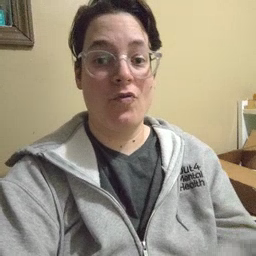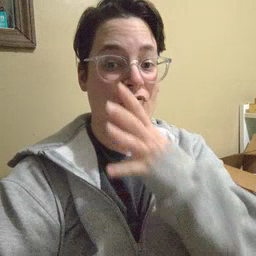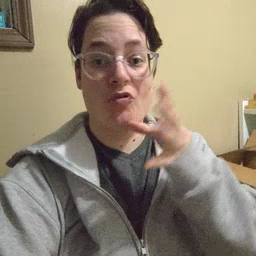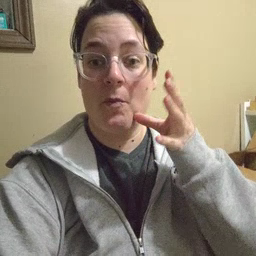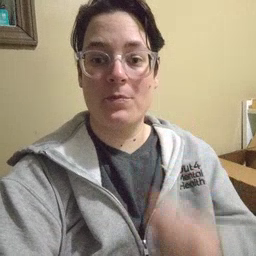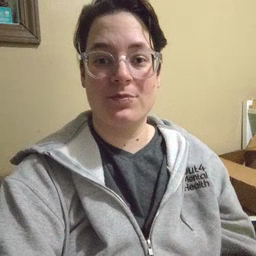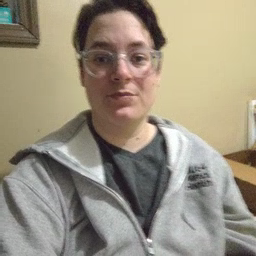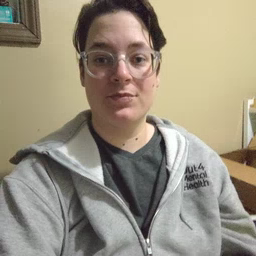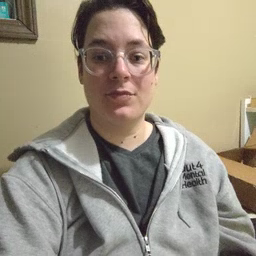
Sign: farm